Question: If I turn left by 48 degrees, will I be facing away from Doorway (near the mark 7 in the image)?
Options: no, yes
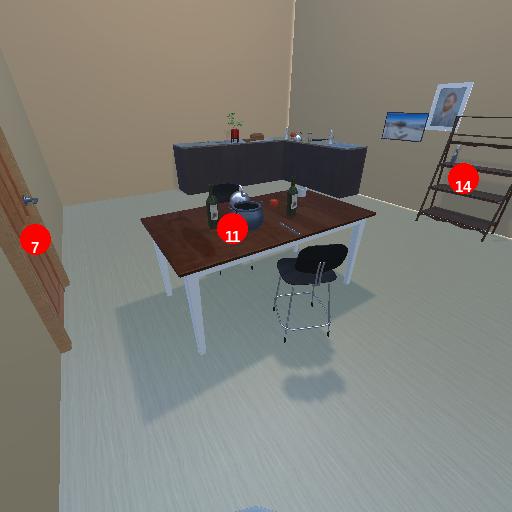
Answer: no